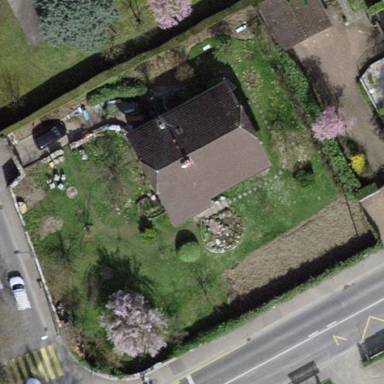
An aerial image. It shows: Garden enclosed by fence.